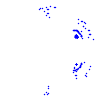
Particle: pion